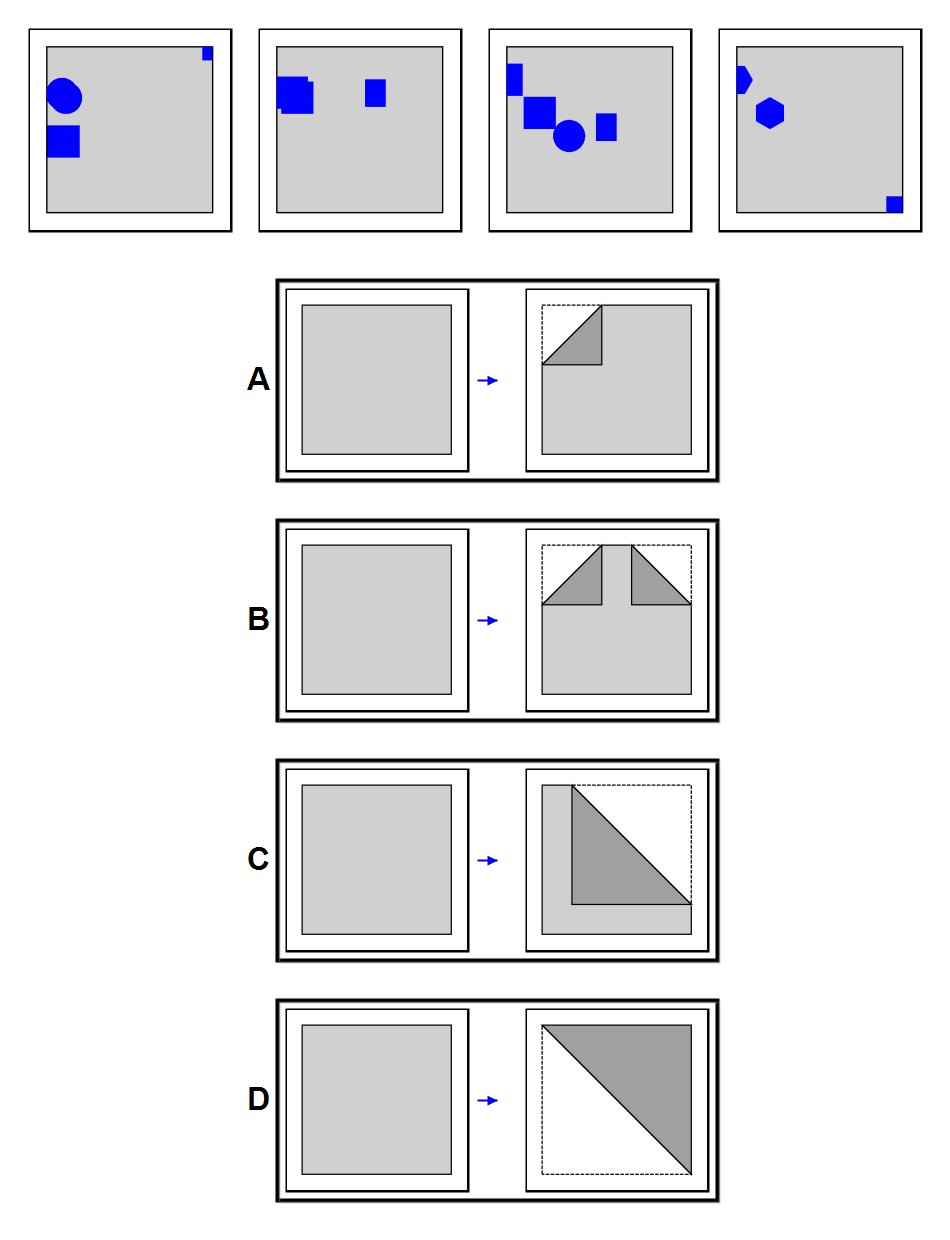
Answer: A